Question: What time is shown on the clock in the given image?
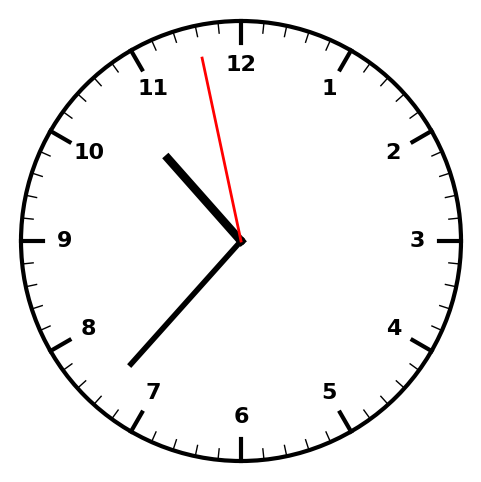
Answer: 10:36:58